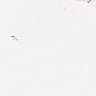
Metastatic tissue present: no